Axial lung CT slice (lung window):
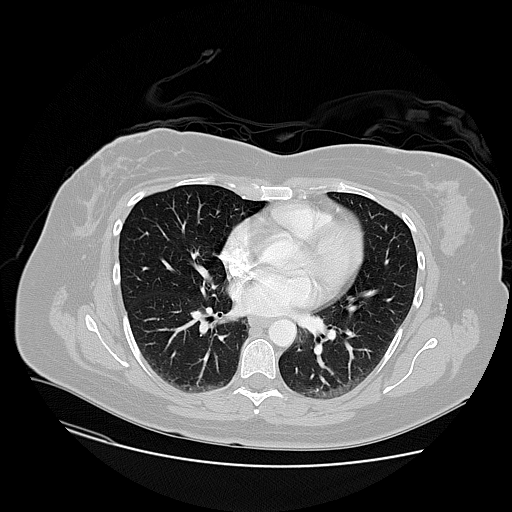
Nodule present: no